Question: I had used Universal Image Downloader for displaying the list of images through ViewPager using the below code.
'''
ViewPager layout
<RelativeLayout
android:layout_width="fill_parent"
android:layout_height="fill_parent"
android:orientation="vertical" >
<android.support.v4.view.ViewPager
xmlns:android="http://schemas.android.com/apk/res/android"
android:id="@+id/pager"
android:layout_width="fill_parent"
android:layout_height="wrap_content" />
**<LinearLayout
android:id="@+id/dot_images_layout"
android:layout_width="fill_parent"
android:layout_height="wrap_content"
android:layout_alignParentBottom="true"
android:layout_marginBottom="5dp"
android:gravity="center"
android:orientation="horizontal" />**
</RelativeLayout>
I am displaying the list of images using a class which extends PagerAdapter.
private class ImagePagerAdapter extends PagerAdapter {
private String[] images;
private LayoutInflater inflater;
ImagePagerAdapter(String[] images) {
this.images = images;
inflater = getLayoutInflater();
}
@Override
public void destroyItem(ViewGroup container, int position, Object object) {
((ViewPager) container).removeView((View) object);
}
@Override
public void finishUpdate(View container) {
}
@Override
public int getCount() {
return images.length;
}
@Override
public Object instantiateItem(ViewGroup view, int position) {
View imageLayout = inflater.inflate(R.layout.item_pager_image, view, false);
ImageView imageView = (ImageView) imageLayout.findViewById(R.id.image);
final ProgressBar spinner = (ProgressBar) imageLayout.findViewById(R.id.loading);
imageLoader.displayImage(images[position], imageView, options, new SimpleImageLoadingListener() {
@Override
public void onLoadingStarted(String imageUri, View view) {
spinner.setVisibility(View.VISIBLE);
}
@Override
public void onLoadingFailed(String imageUri, View view, FailReason failReason) {
spinner.setVisibility(View.GONE);
}
@Override
public void onLoadingComplete(String imageUri, View view, Bitmap loadedImage) {
spinner.setVisibility(View.GONE);
}
});
((ViewPager) view).addView(imageLayout, 0);
return imageLayout;
}
}
**item_pager_image layout**
<?xml version="1.0" encoding="utf-8"?>
<FrameLayout xmlns:android="http://schemas.android.com/apk/res/android"
android:layout_width="fill_parent"
android:layout_height="fill_parent"
android:padding="1dip" >
<ImageView
android:id="@+id/image"
android:layout_width="fill_parent"
android:layout_height="wrap_content"
android:layout_gravity="center"
android:adjustViewBounds="true"
android:contentDescription="@string/descr_image" />
<ProgressBar
android:id="@+id/loading"
android:layout_width="wrap_content"
android:layout_height="wrap_content"
android:layout_gravity="center"
android:visibility="gone" />
</FrameLayout>
'''
This is working fine in all the devices except in Samsung Galaxy S4.Image is not occupying the total width of the device though i had mentioned android:layout_width="fill_parent" in the code. Can any one help me.
Scree shot below

Thanks in advance.
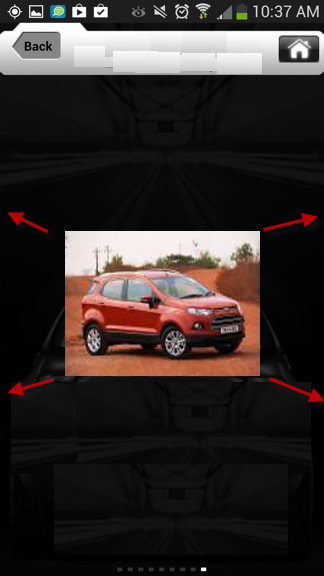
Answer: I can just assume that the image is simply not as big (wide) as the screen and thus doesn't fill it out. To verify that you can give a background color to the imageview and see whether the imageview itself fills its parent (the borders beside the image are in that color).
In that case look at <URL>. I think fitXY should work for you.
You can add a scaleType via <URL>